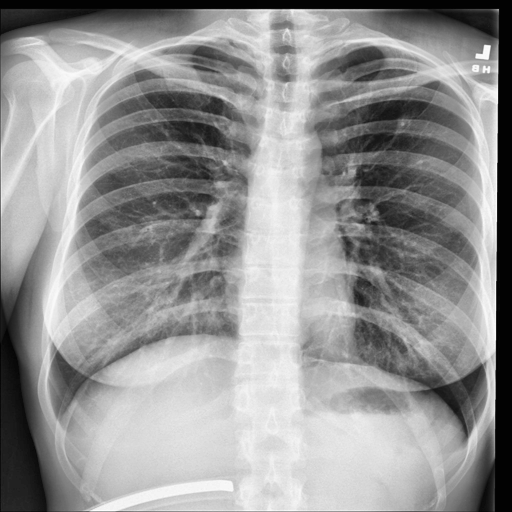
Finding: NORMAL